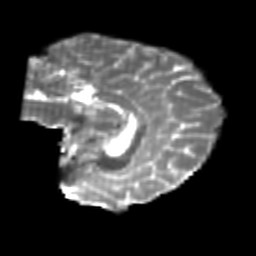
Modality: T2w
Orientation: sagittal
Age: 22
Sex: female
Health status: healthy
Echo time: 0.074 s